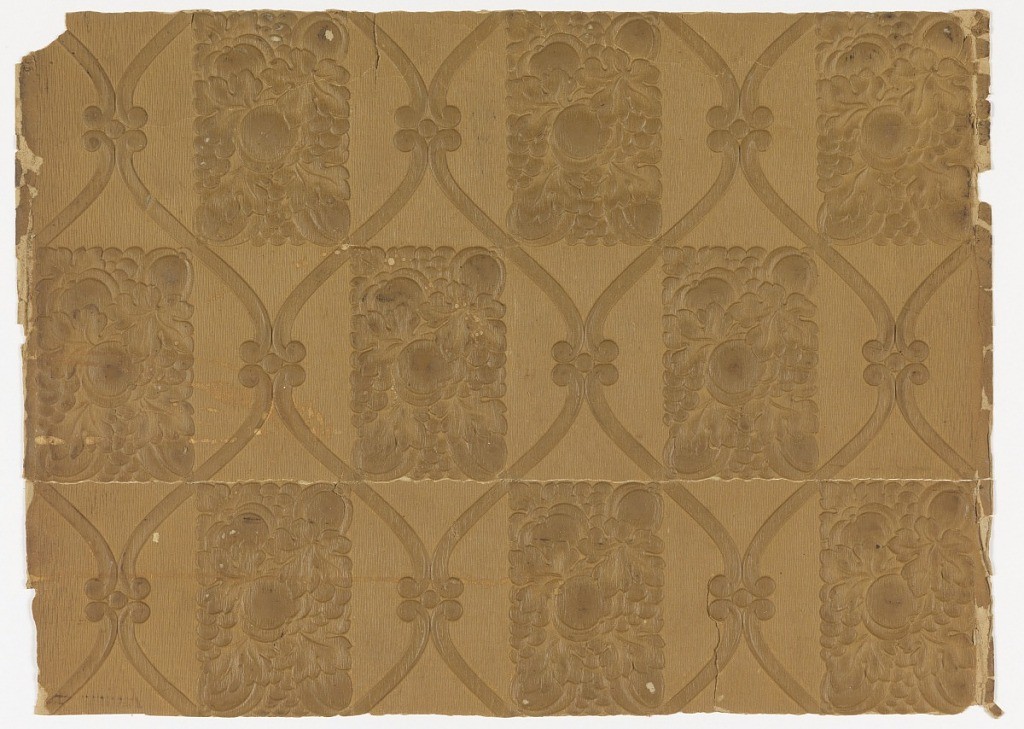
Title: Lincrusta dessin
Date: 1875–85
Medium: Lincrusta dessin
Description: In checkerboard fashion, rectangles of floral and fruit motif alternating with a plain rectangle, through which runs a diaper design. The surface is in its natural tan state and in relief. The entire surface is impressed with a wood grain motif.